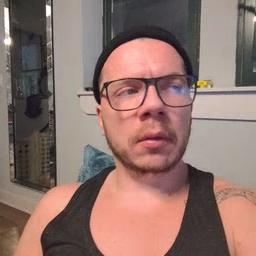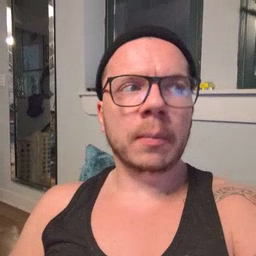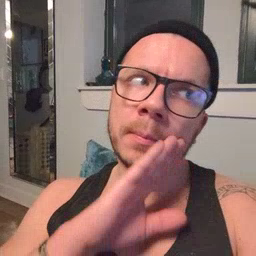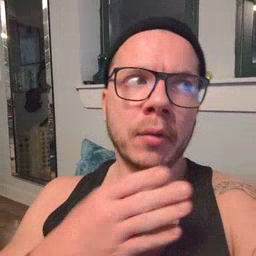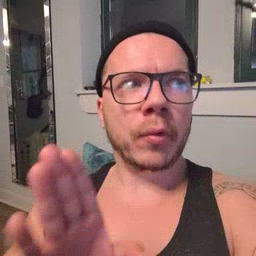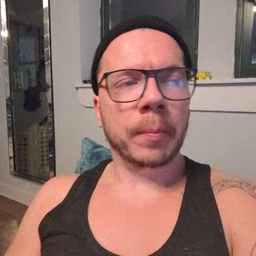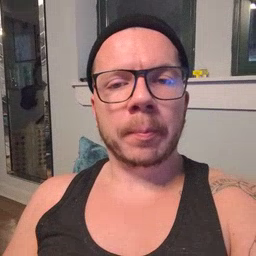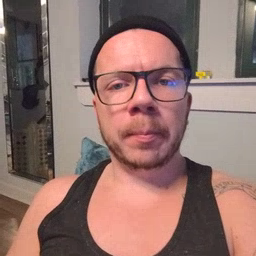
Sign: bedroom